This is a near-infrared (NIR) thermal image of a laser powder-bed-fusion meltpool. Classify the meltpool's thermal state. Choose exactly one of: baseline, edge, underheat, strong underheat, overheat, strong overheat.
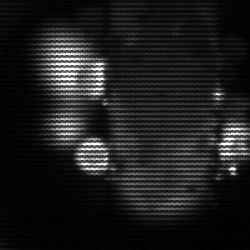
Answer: strong underheat